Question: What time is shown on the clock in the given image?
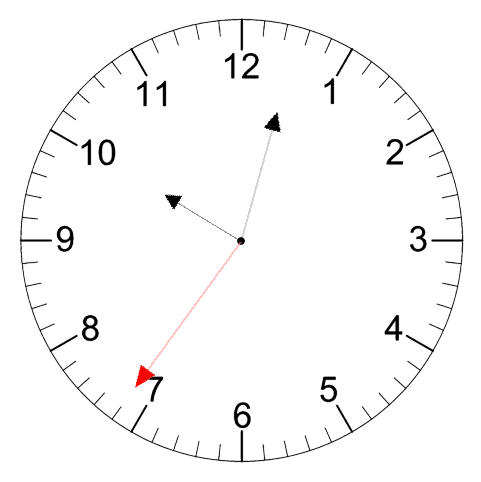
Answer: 10:02:36